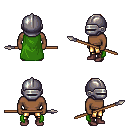
a pixel art fantasy rpg character, male body template, human, dark skin, green cape, gold greaves, brown short mohawk hairstyle, metal helm, maroon shoes, spear, four views (front, back, left, right), 2x2 character sprite sheet, small pixel art, hard edges, no anti-aliasing